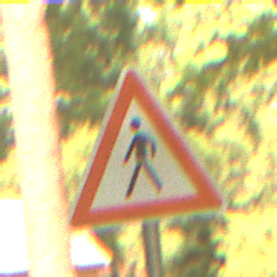
Verkehrszeichen: FussgaengerRechts
Umgebung: Outdoor, Nature
Tageszeit: Midday
Wetter: PartlyCloudy
Licht: Natural
Jahreszeit: NotSpecified
Kontrast: LowContrast